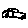
Label: car